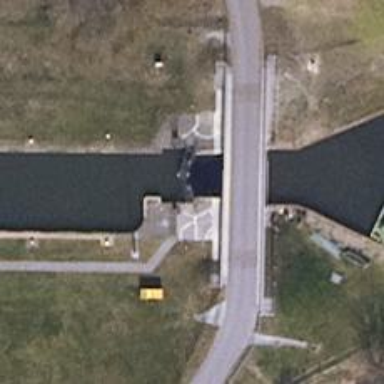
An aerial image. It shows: Lock gate on waterway.